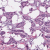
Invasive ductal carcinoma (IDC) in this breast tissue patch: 1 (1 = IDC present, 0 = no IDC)